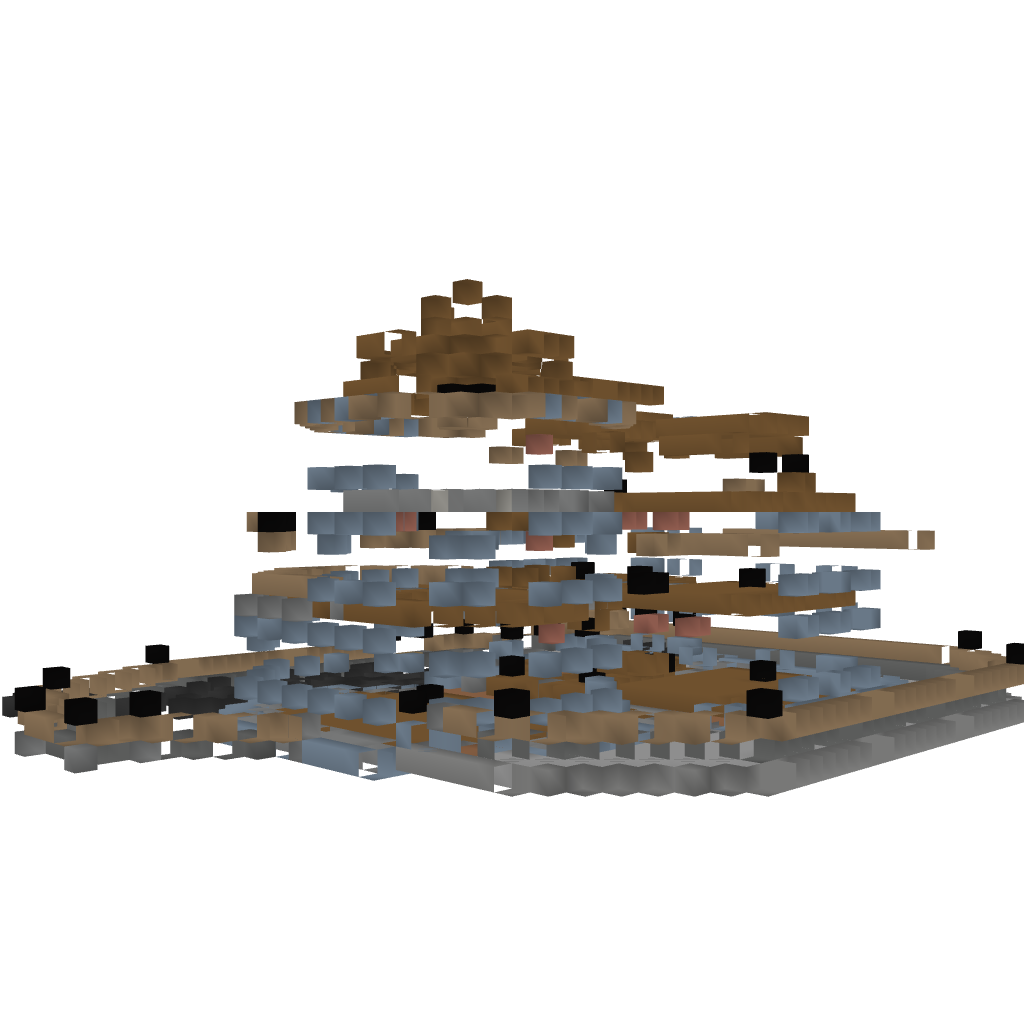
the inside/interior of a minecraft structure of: floating glass city